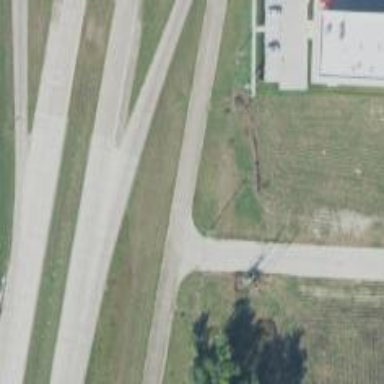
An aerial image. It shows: Residential road with frontage road.